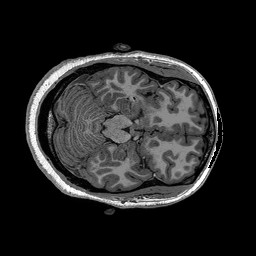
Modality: T1w
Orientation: coronal
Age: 27
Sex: female